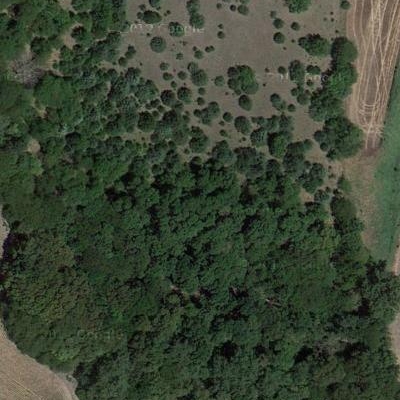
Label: Forest